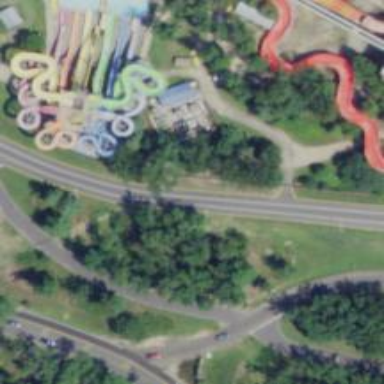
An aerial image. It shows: Water slide attraction.